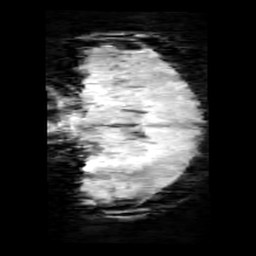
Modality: minIP
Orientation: coronal
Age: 10
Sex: female
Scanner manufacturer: siemens
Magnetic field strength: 3 T
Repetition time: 0.027 s
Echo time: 0.02 s